Question: SendGrid is changing their eventhook system to post JSON to a web page. When the data is deserialized it's a collection of arrays, which each contain potentially different keys based on the event. I need to process and add entries to our e-mail tracking database based on the event, containing the data is the arrays or an array within the array.
I'm looking for a way to efficiently process these returned arrays. My initial thought was to do a cfswitch with the 'event' as the expression. If I know an event=bounced, I know what other keys to expect within the array.
While I'm sure that will work, I'm wondering if there isn't a better methodology or approach instead of creating a switch/case for 8 different events that return different arrays.

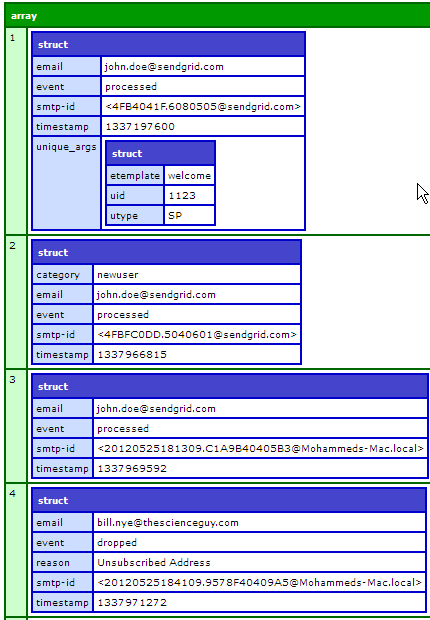
Answer: I would compartmentalize my code into an object that can determine what should/shouldn't be done. So you would have something like this:
'''
<cfcomponent displayname="SendGridProcessor">
<cffunction name="processEvent" access="public" returntype="void" output="false">
<cfargument name="EventData" type="struct" required="true" />
<cfswitch expression="#Arguments.EventData.Event#">
<cfcase value="processed">
<cfset processEventProcessed( Arguments.EventData ) />
</cfcase>
<cfcase value="dropped">
<cfset processEventDropped( Arguments.EventData ) />
</cfcase>
</cfswitch>
</cffunction>
<cffunction name="processEventProcessed" access="private" output="false" returntype="void">
<cfargument name="EventData" type="struct" required="true" />
<!--- do your processing --->
</cffunction>
<cffunction name="processEventDropped" access="private" output="false" returntype="void">
<cfargument name="EventData" type="struct" required="true" />
<!--- do your processing --->
</cffunction>
</cfcomponent>
'''
This allows you to have a single method that you can call as you loop through your events, and an easy way to separate out your logic based on the event that's being passed from SendGrid.